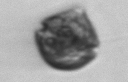
Label: Scrippsiella